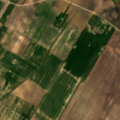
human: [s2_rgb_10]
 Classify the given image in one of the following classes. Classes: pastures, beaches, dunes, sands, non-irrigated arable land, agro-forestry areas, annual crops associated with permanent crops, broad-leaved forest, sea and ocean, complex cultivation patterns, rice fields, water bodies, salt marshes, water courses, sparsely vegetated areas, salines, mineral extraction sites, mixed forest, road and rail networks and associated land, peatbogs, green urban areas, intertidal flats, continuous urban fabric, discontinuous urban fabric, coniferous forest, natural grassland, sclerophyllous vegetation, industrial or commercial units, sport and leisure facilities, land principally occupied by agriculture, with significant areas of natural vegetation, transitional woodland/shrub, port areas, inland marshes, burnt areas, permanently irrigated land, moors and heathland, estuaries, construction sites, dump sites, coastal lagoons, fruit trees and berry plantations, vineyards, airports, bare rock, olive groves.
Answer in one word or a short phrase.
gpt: non-irrigated arable land, complex cultivation patterns